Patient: sex F, age 72
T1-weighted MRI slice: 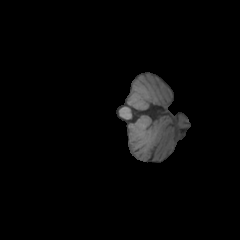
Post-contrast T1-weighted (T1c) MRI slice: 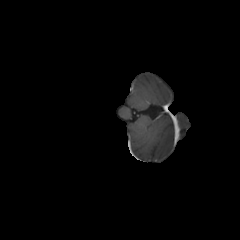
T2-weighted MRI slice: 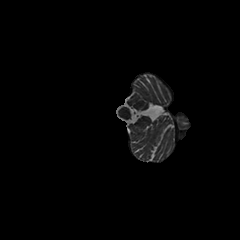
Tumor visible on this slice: no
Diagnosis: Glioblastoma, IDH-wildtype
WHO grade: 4